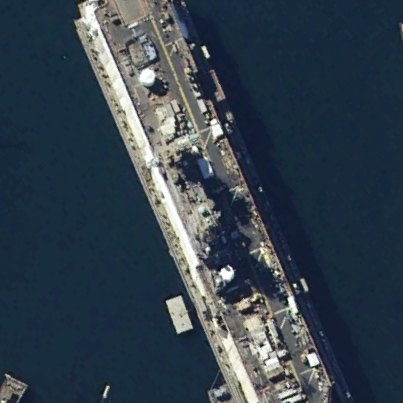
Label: assault